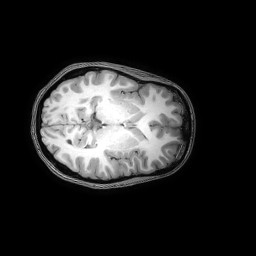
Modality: T1w
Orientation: axial
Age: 25
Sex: female
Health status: healthy
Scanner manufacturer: philips
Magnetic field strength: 3 T
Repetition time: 0.0079 s
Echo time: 0.0035 s